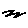
Label: zigzag